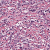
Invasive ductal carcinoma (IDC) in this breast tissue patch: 1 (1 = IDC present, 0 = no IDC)